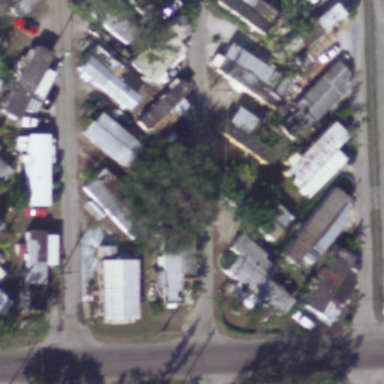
Many mobile homes are arranged haphazardly in the mobile home park .